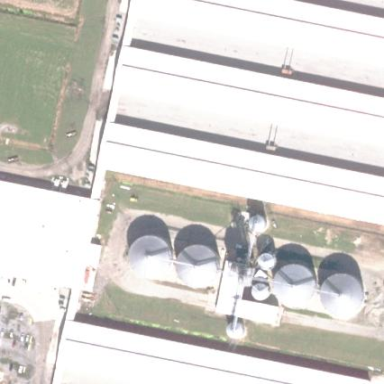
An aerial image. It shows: Poultry house.